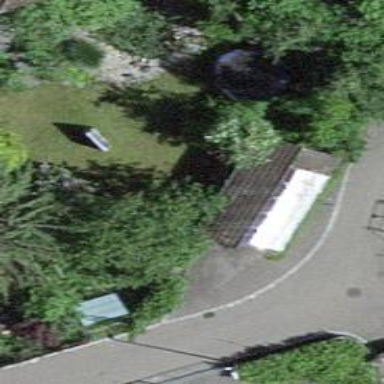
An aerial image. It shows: Deciduous broadleaved tree in garden.